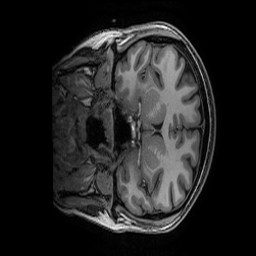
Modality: T1w
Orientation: coronal